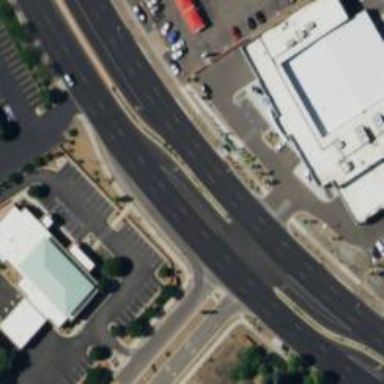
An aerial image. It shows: Road marking featuring gore chevron.